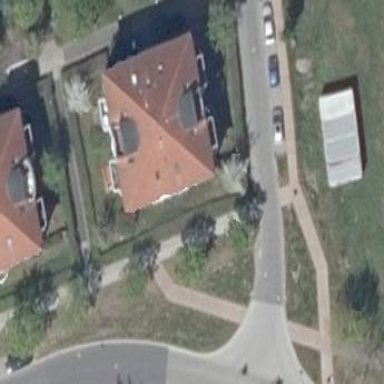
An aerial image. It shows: Residential apartments with pyramidal roof shape.